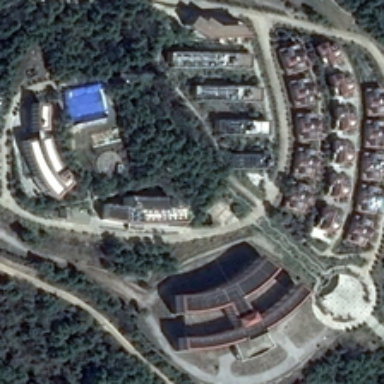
The resort enclosed by circular roads is located in a forest .